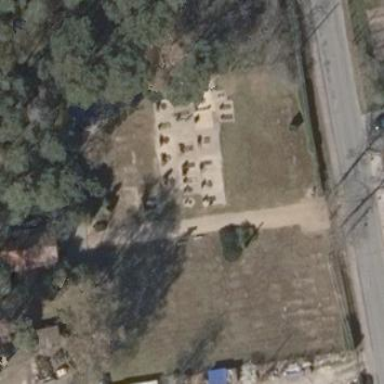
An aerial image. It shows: Cemetery.